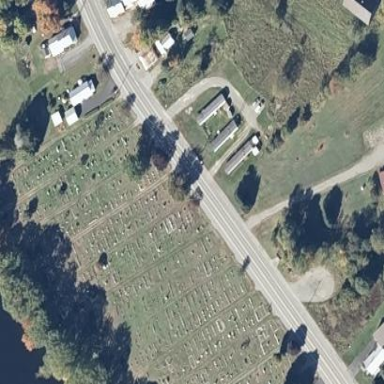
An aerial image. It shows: Cemetery.